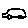
Label: car